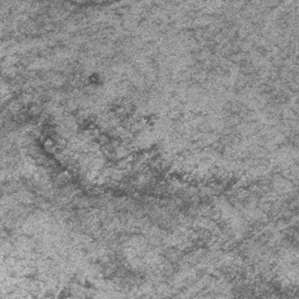
Label: frost